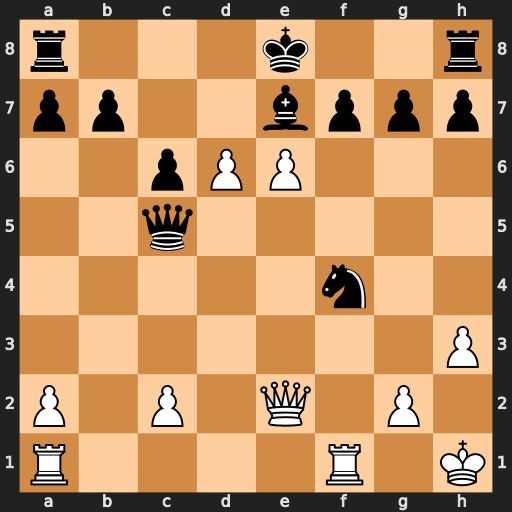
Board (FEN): r3k2r/pp2bppp/2pPP3/2q5/5n2/7P/P1P1Q1P1/R4R1K
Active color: w
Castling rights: kq
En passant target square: -
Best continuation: exf7+ Kxf7 Qxe7+ Kg6 Rxf4